Question: We are trying to change the availability of territories of a released 'iOS' app in 'Apple' app store
Unfortunately, a bug of iTunes connect prevent us from changing availability.
And we got a on the page

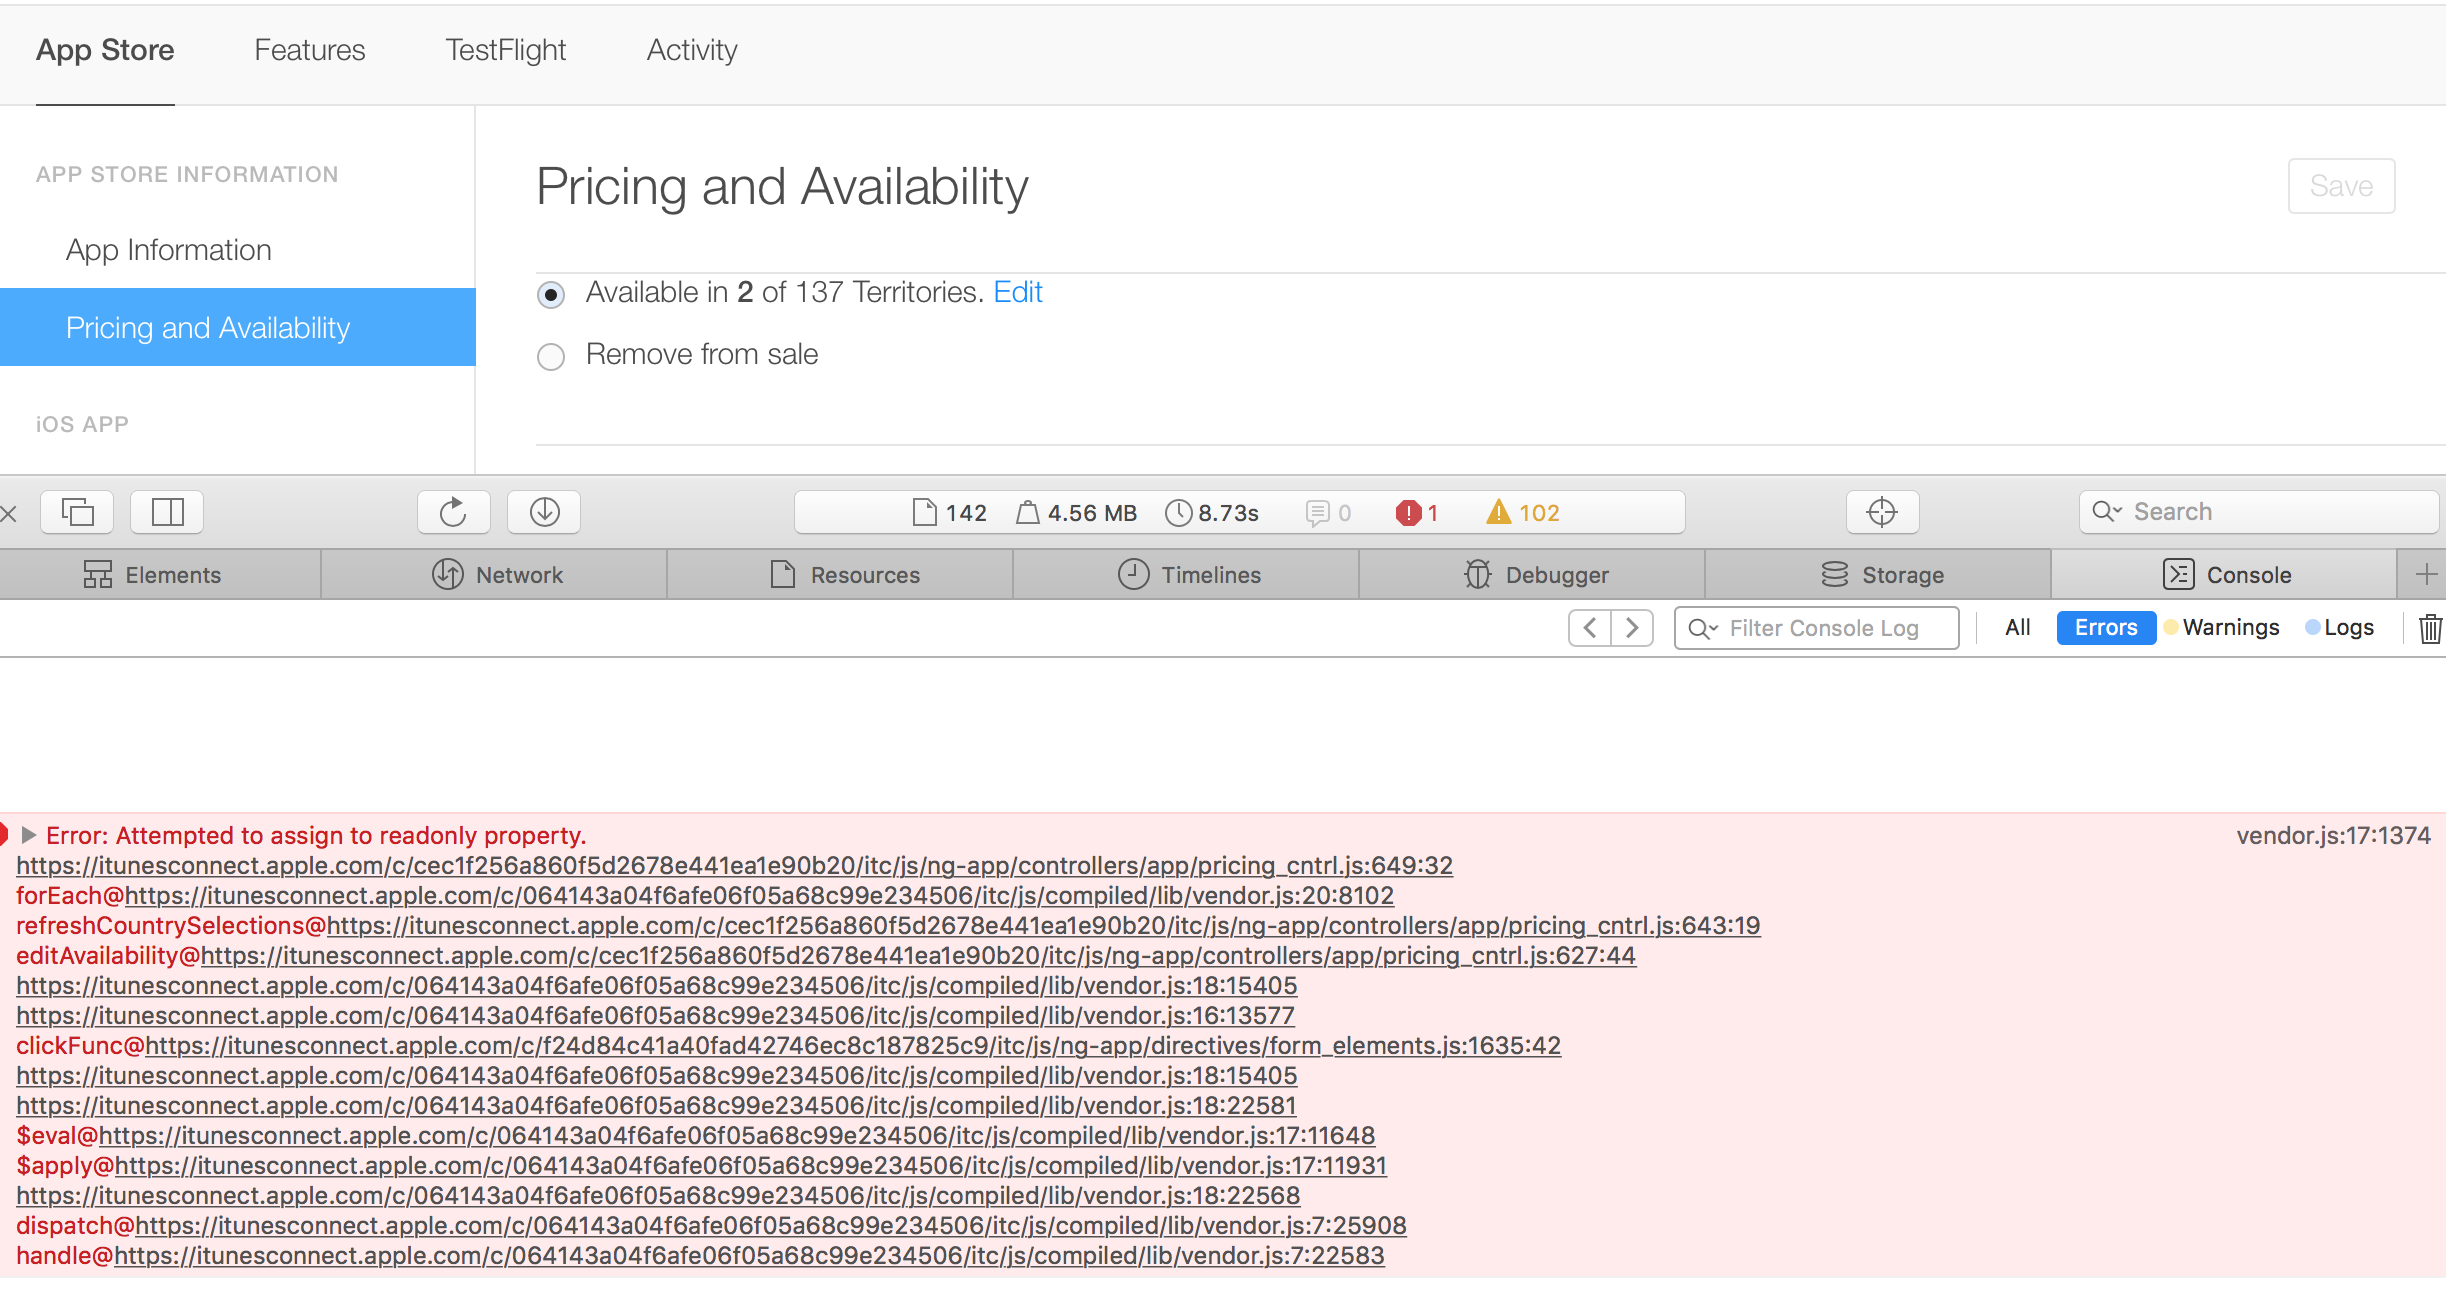
Answer: May be helpful:
As per apple documentation:
> Only users with the Admin, Technical, or App Manager role can access
the Pricing and Availability section to make changes. Users with the
Marketer role can access this section but cannot make changes.
<URL>